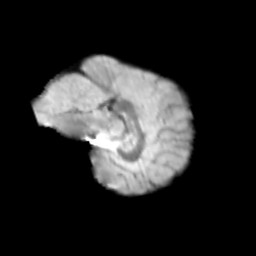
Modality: T2w
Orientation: sagittal
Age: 12
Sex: female
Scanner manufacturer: siemens
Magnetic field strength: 3 T
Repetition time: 3.8 s
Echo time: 0.07 s